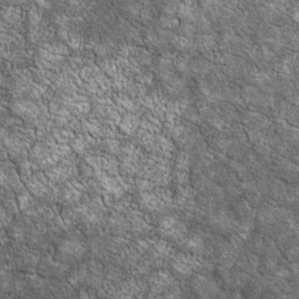
Label: non_frost